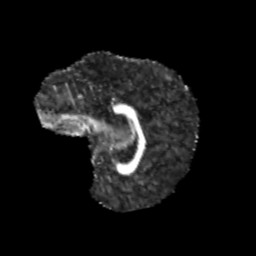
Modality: FA
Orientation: sagittal
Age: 12
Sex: female
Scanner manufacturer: siemens
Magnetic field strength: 3 T
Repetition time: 3.8 s
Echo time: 0.07 s